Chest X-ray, AP view. Patient: 61 years old, sex F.
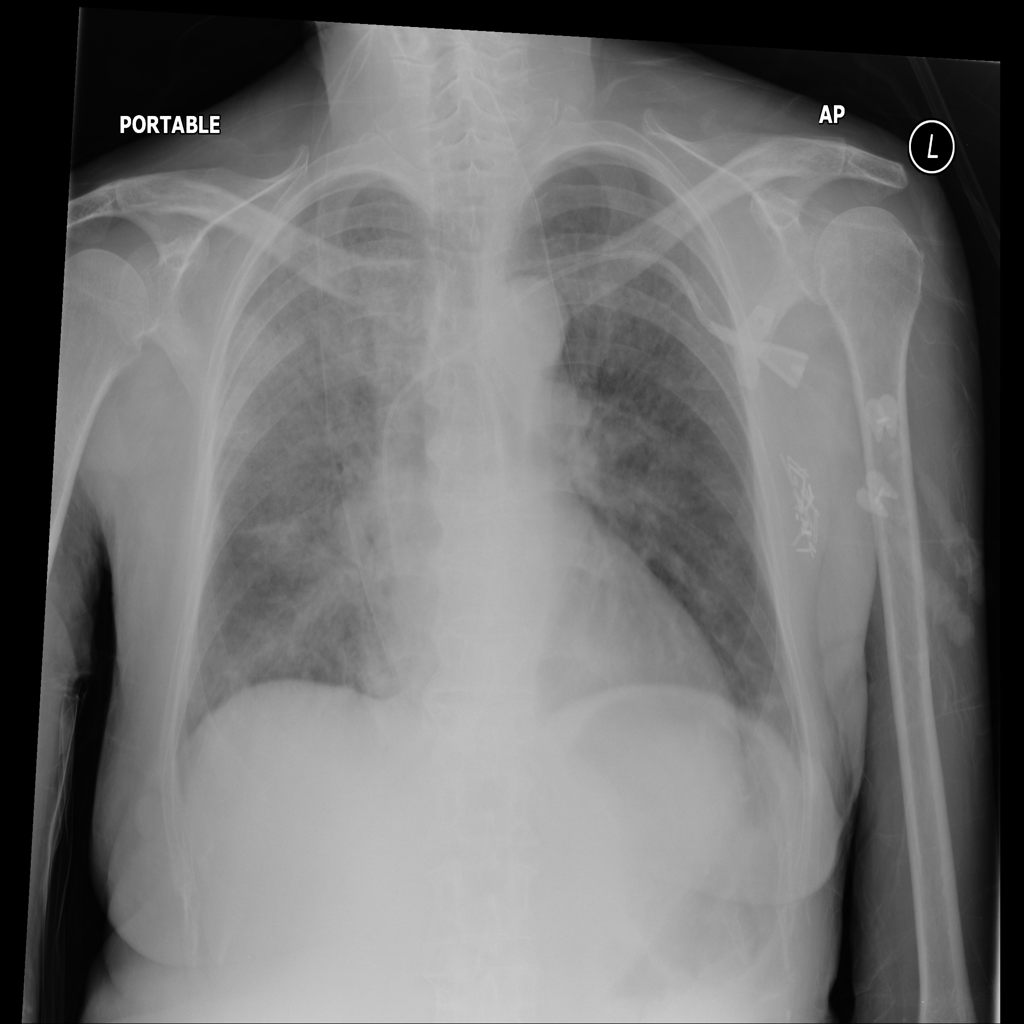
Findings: Edema